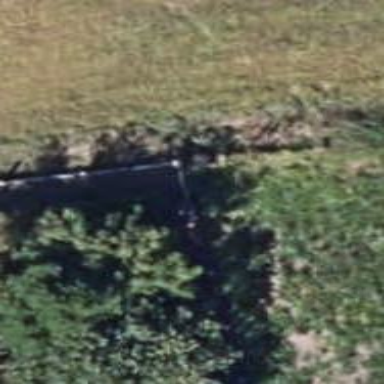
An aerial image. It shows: Fence.